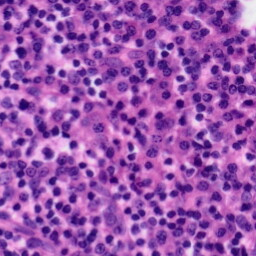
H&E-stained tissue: Tonsil